Aerial crown-view tile of a tropical tree (Barro Colorado Island, Panama), acquired 20250715:
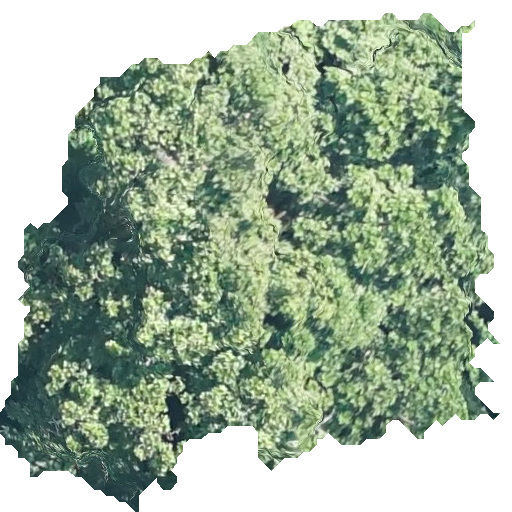
Species: Anacardium excelsum
GBIF accepted scientific name: Anacardium excelsum
Crown area: 262.393 m²